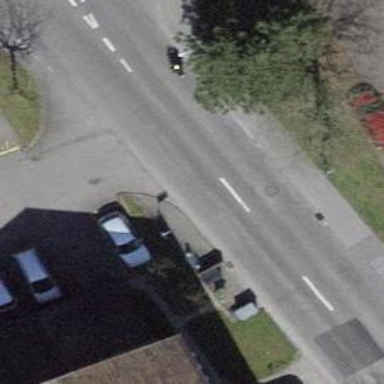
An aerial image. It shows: Bus stop with platform for public transport.